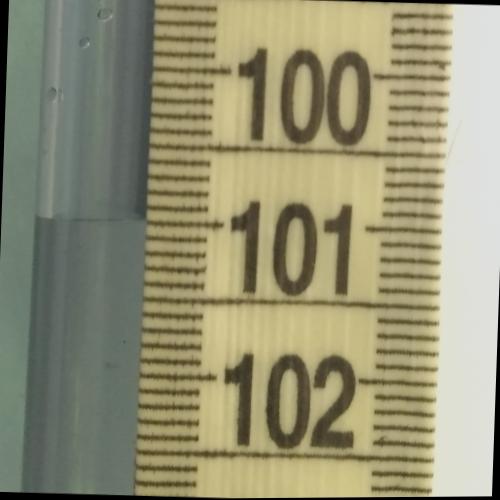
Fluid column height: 101.0 cm